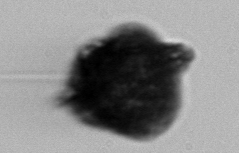
Label: Gonyaulax